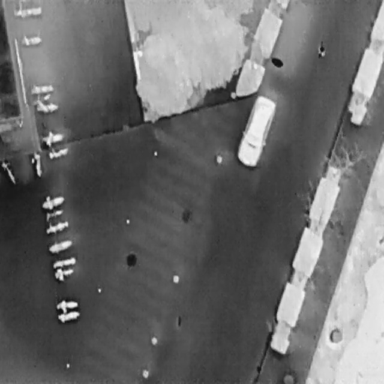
There is a Car in the infrared image.